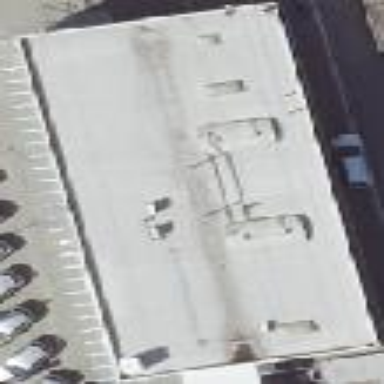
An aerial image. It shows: Building housing car repair shop.